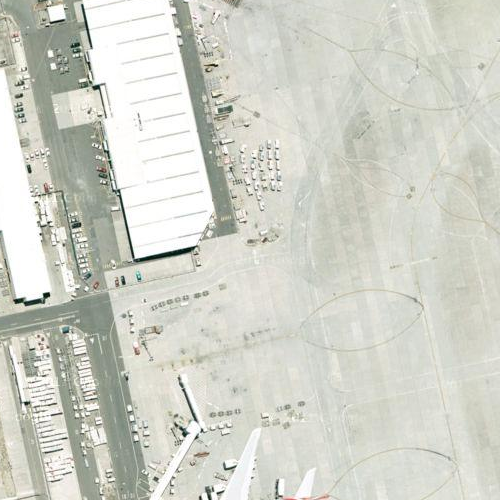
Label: sydney